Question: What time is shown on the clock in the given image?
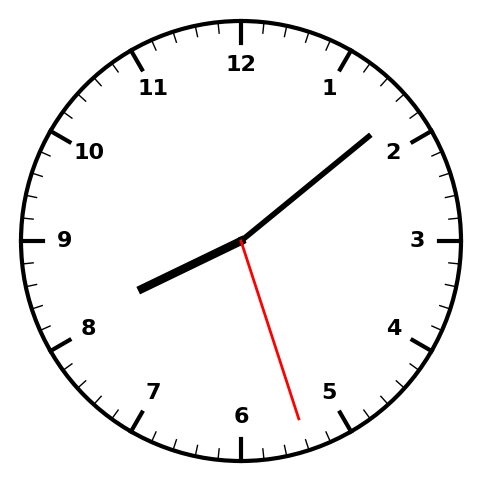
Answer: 08:08:27